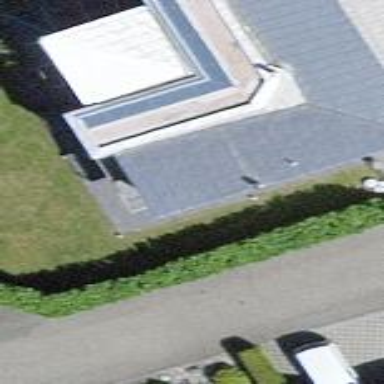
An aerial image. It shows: Detached building.